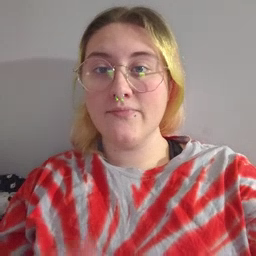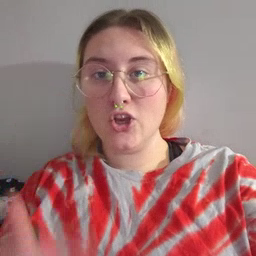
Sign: finger